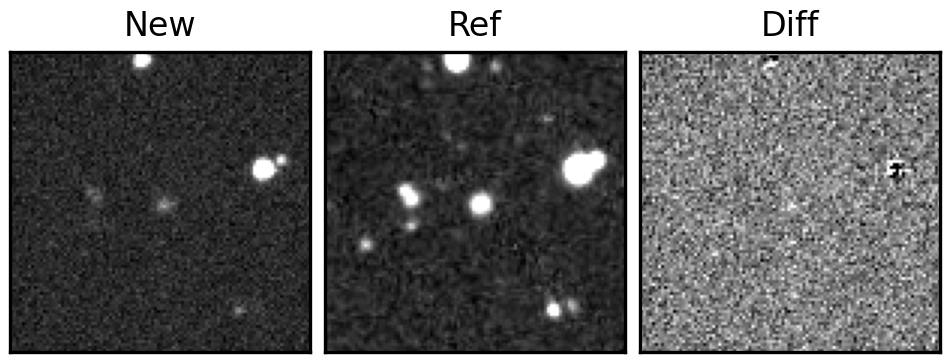
Label: real